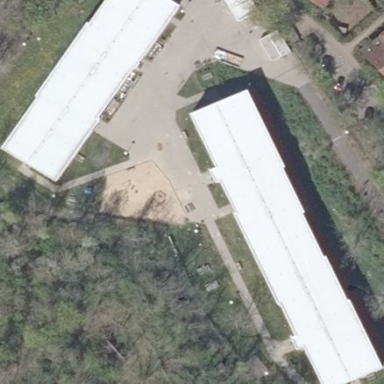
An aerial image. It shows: Shelter as social facility.